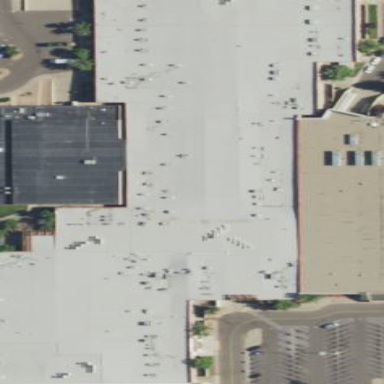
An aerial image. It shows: Mall building.